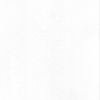
Label: dusty